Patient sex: M
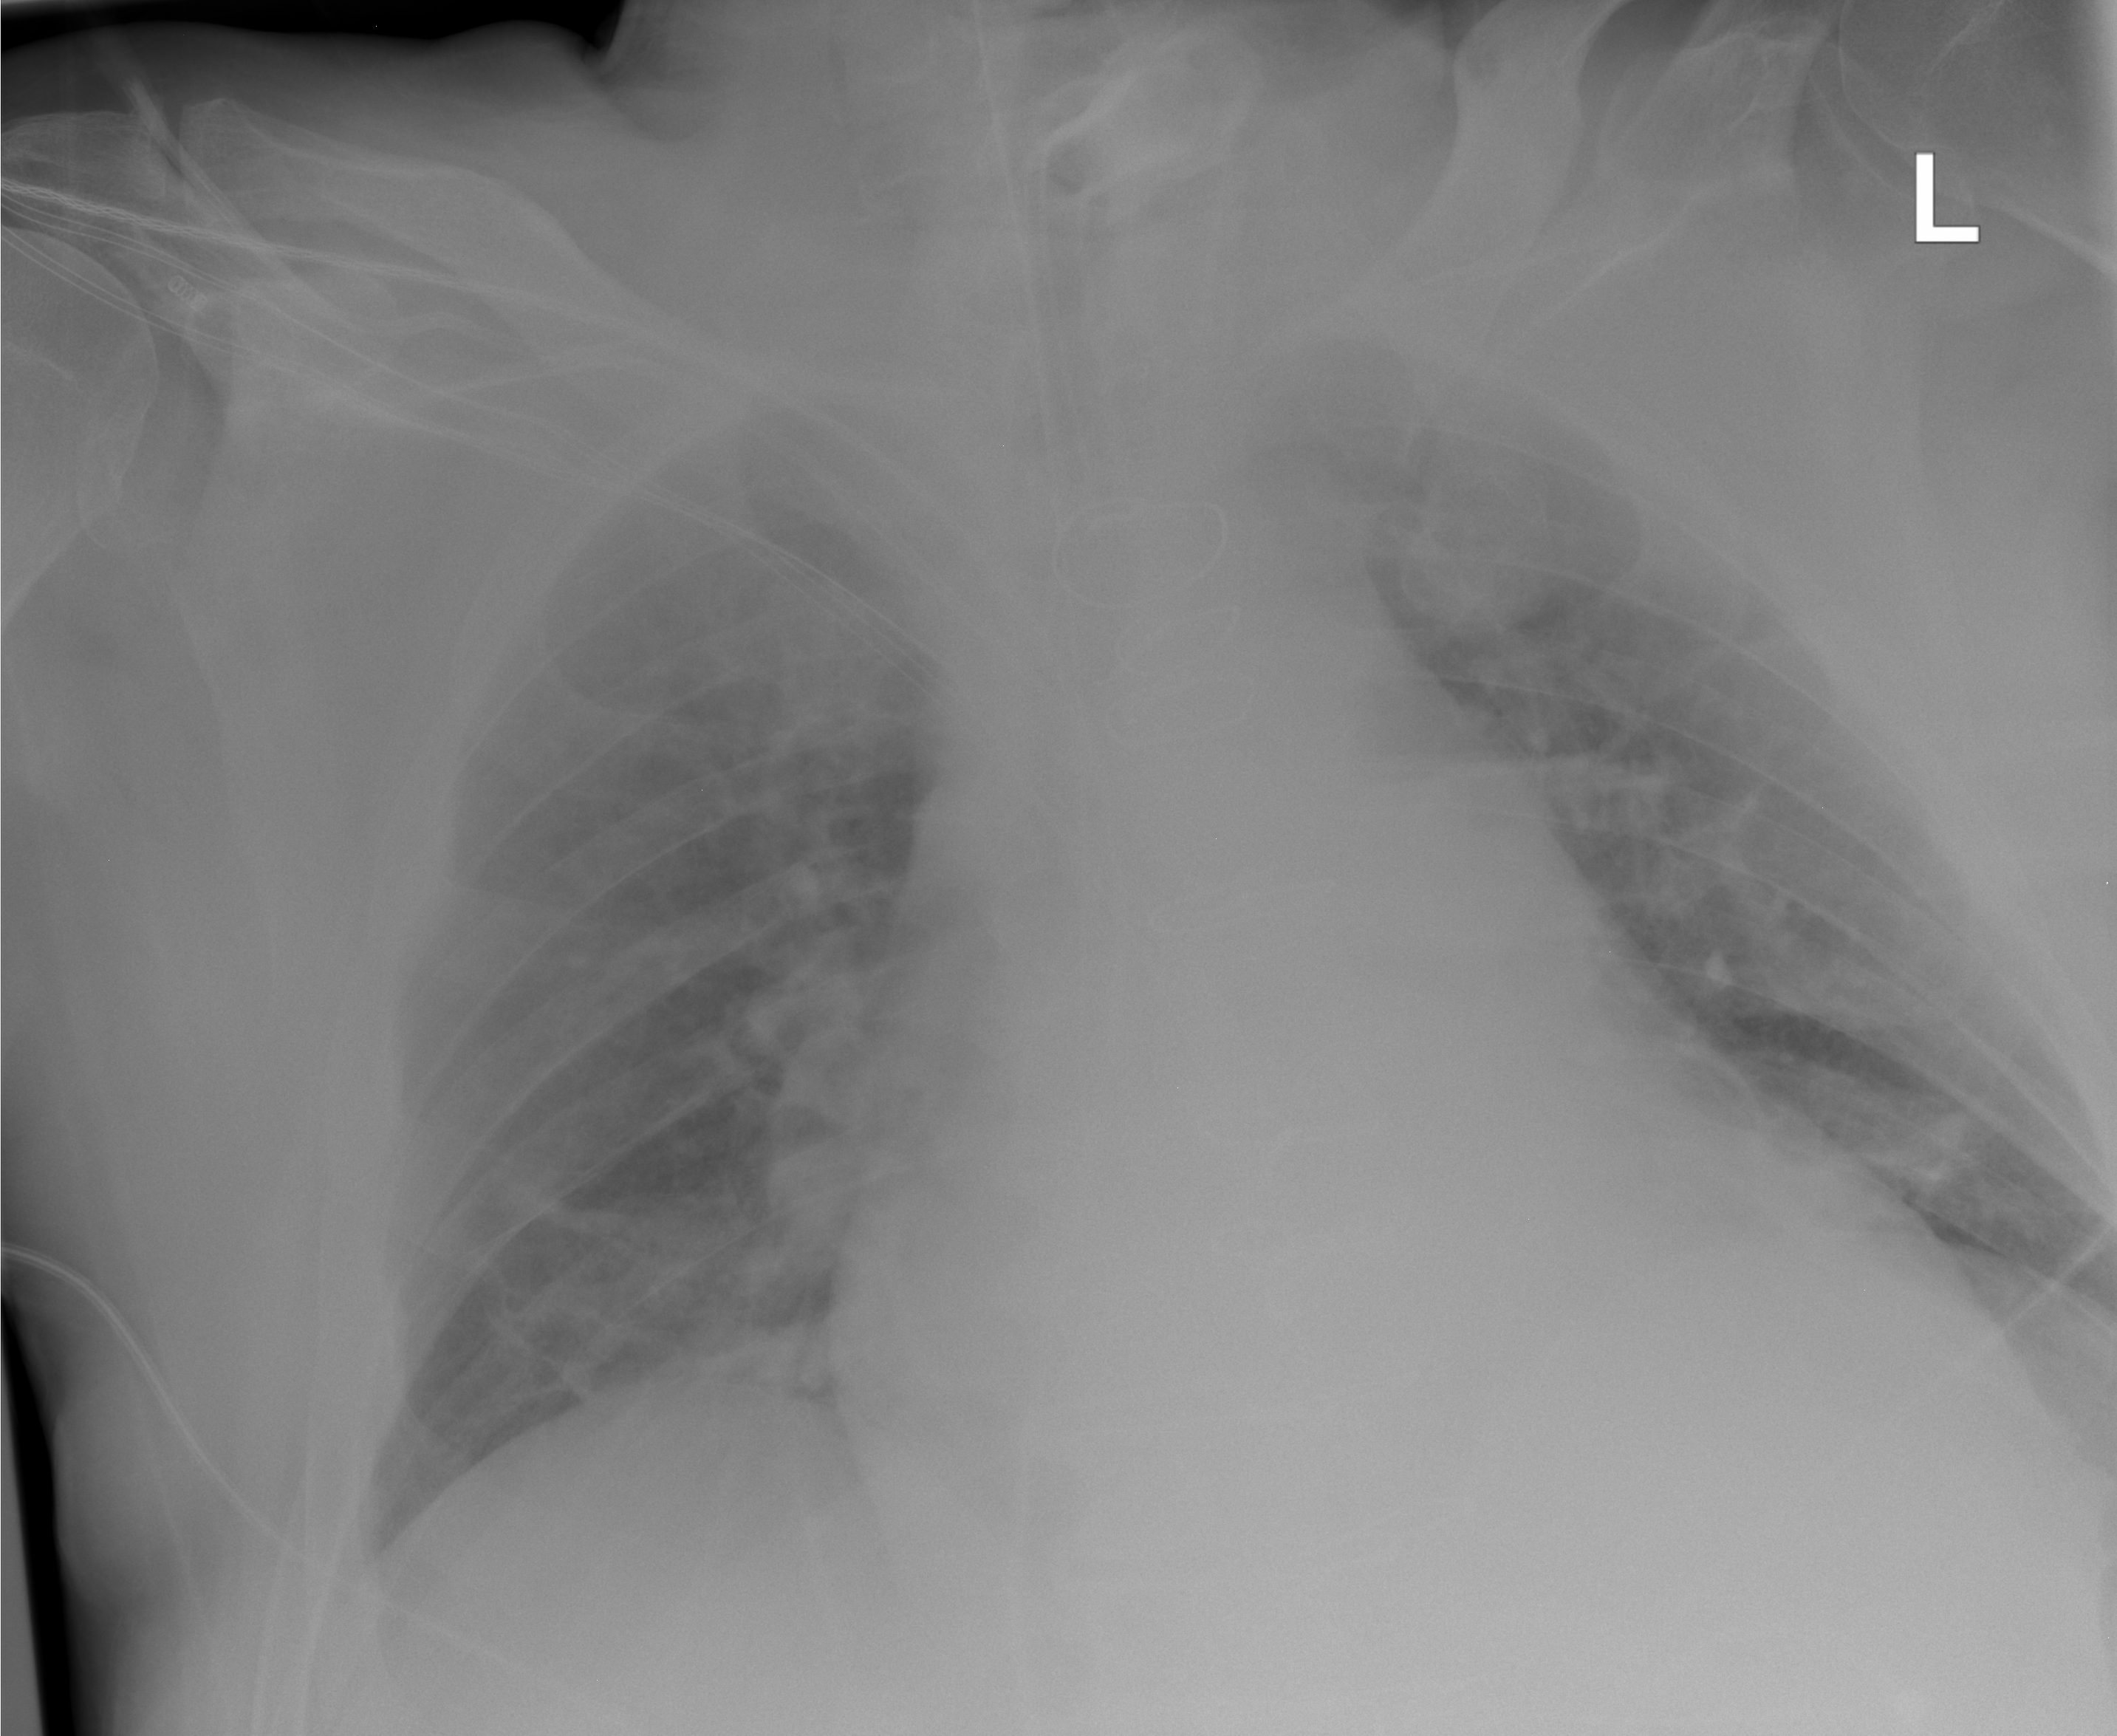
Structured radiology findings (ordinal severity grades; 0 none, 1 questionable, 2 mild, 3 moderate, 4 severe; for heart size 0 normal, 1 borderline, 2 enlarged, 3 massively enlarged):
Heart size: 3
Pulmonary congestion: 2
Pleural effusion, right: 0
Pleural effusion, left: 0
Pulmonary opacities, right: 0
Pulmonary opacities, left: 0
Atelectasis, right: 0
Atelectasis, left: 0